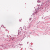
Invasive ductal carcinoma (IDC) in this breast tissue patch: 1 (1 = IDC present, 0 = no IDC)